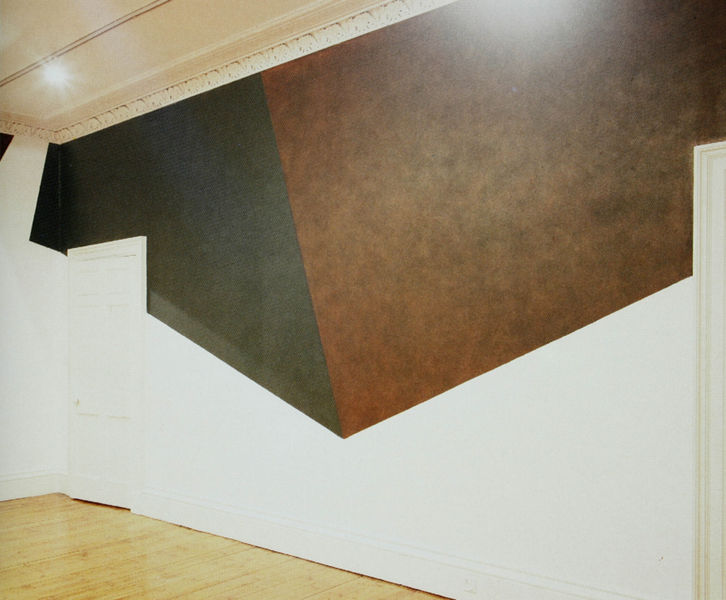
Titel: Installation Graeme Murray Gallery, Edinburgh - Continuous forms
Künstler: Sol Lewitt
Schlagwörter: dunkel, schatten, weiß, dreieck, braun, hell, holz, licht, lichter, raum, schwarz, tür, zimmer, beige, flächig, wand, spitze, boden, decke, kontrast, schräg, ecke, perspektive, türen, parkett, moderne, abstrakt, fläche, flächen, modern, formen, monochrom, türe, spitz, holzboden, zeitgenössisch, glanz, wandgemälde, wandmalerei, türrahmen, stuck, bohlen, plastik, geschlossen, reflexion, bemalt, pakett, foto, eckig, gemalt, minimalismus, farbflächen, form, ecken, fries, geometrisch, braum, reflektion, schräge, platten, museum, reflex, holt, illusion, objekt, pfeil, kanten, täuschung, mahagoni, geometrie, quadrat, zierleiste, installation, laminat, verwirrung, dreidimensional, kubus, holzparkett, optik, sol lewitt, minimal art, raumgreifend, rauminstallation, parket, großflächig, stuckleiste, melliert, braunmelliert, fläche7, monochromatisch, tromp l'euil, zeirleiste